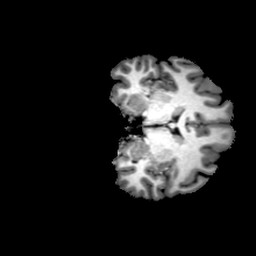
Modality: T1w
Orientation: coronal
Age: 19
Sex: female
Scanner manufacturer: philips
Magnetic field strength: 3 T
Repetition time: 0.0082 s
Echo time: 0.0037 s